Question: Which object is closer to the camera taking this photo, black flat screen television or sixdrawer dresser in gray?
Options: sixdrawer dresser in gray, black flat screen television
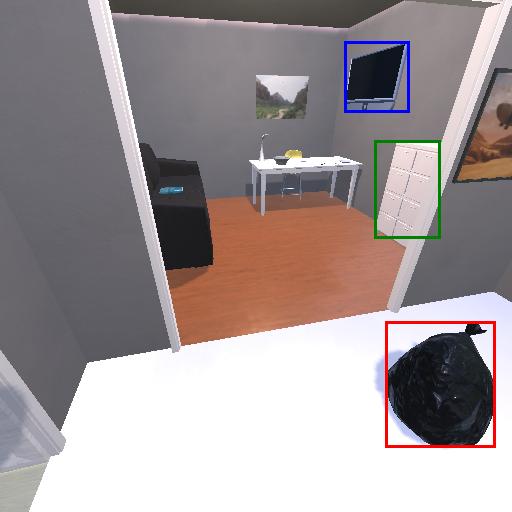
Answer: sixdrawer dresser in gray